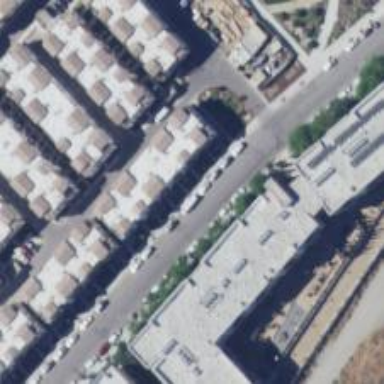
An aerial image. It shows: Alley classified as service road.